Question: There's something I don't understand about waitable timers. I searched online and read specs on MSDN plus whatever I could find on stackoverflow (such as <URL> but my timers fire almost immediately after the PC is suspended.
To focus on the problem I wrote a small test app using XE5 (64-bit) in Windows 7 and tried to duplicate the project found here: <URL>
I thought the problem was the way I derive time but I can't seem to find the problem.
The test app looks like this (very simple):

I declare the thread type as follows
'''
type
TWakeupThread = class(TThread)
private
FTime: LARGE_INTEGER;
protected
procedure Execute; override;
public
constructor Create(Time: LARGE_INTEGER);
end;
'''
...
'''
constructor TWakeupThread.Create(Time: LARGE_INTEGER);
begin
inherited Create(False);
FreeOnTerminate:=True;
FTime:=Time;
end;
procedure TWakeupThread.Execute;
var
hTimer: THandle;
begin
// Create a waitable timer.
hTimer:=CreateWaitableTimer(nil, True, 'WakeupThread');
if (hTimer <> 0) then
begin
//CancelWaitableTimer(hTimer);
if (SetWaitableTimer(hTimer, FTime.QuadPart, 0, nil, nil, True)) then
begin
WaitForSingleObject(hTimer, INFINITE);
end;
CloseHandle(hTimer);
end;
end;
'''
Now when the "Set timer" button is clicked I calculate file time this way and create the thread.
'''
procedure TForm1.btnSetTimerClick(Sender: TObject);
var
iUTCTime : LARGE_INTEGER;
SysTime : _SystemTime;
FTime : _FileTime;
hHandle : THandle;
dt : TDateTime;
begin
ReplaceDate(dt,uiDate.DateTime);
ReplaceTime(dt,uiTime.DateTime);
DateTimeToSystemTime(dt, SysTime);
SystemTimeToFileTime(SysTime, FTime);
LocalFileTimeToFileTime(FTime, FTime);
iUTCTime.LowPart := FTime.dwLowDateTime;
iUTCTime.HighPart := FTime.dwHighDateTime;
TWakeupThread.Create(iUTCTime);
end;
'''
This does not work. The timer seems to fire less then 2 minutes after the system enters suspend mode regardless of the amount of time selected. Any pointers as to what I am doing wrong would be appreciated.
Found this interesting command line tool that let's us inspect the waitable timers. From command you can "see" the state of your waitable timers by typing:
'''
powercfg -waketimers
'''
I can use this to confirm that my timers are being set properly. I can also use this to confirm that my timers are still running when the PCs prematurely wake-up.
Using the same tool you can get a list of devices that are able to wake from hibernation (mouse, keyboard, network in my case):
'''
powercfg -devicequery wake_armed
'''
On all systems tested, the command "powercfg -lastwake" returns the following which I do not know how to decipher:
'''
Wake History Count - 1
Wake History [0]
Wake Source Count - 0
'''
I enabled both sleep and hibernate in Windows and both will wake up after a few seconds. There's no keyboard / mouse activity and we don't have devices sending WOL (wake-on-lan) requests to these PCs.
I'm wondering if there's something special I need to do when calling SetSuspendState; here's my code:
'''
function SetSuspendState(Hibernate, ForceCritical, DisableWakeEvent: Boolean): Boolean;
//Hibernate = False : system suspends
//Hibernate = True : system hibernates
begin
if not Assigned(_SetSuspendState) then
@_SetSuspendState := LinkAPI('POWRPROF.dll', 'SetSuspendState');
if Assigned(_SetSuspendState) then
Result := _SetSuspendState(Hibernate, ForceCritical, DisableWakeEvent)
else
Result := False;
end;
function LinkAPI(const module, functionname: string): Pointer;
var
hLib: HMODULE;
begin
hLib := GetModuleHandle(PChar(module));
if hLib =0 then
hLib := LoadLibrary(PChar(module));
if hLib <> 0 then
Result := getProcAddress(hLib, PChar(functionname))
else
Result := nil;
end;
procedure TForm1.btnSuspendClick(Sender: TObject);
begin
SetSuspendState(True, False, False);
end;
'''
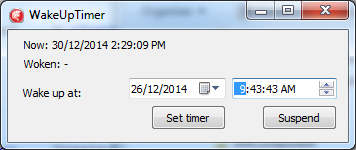
Answer: The problem was related to delphi or the code in any way. The problem was created by a Windows 7 that enables more than magic packets when WOL is enabled. Forcing Windows to only listen for magic packets solved the problem.
MS Link: <URL>
Thank you to everyone who tried to help and especially to David Heffernan who alluded to the possibility that something else was waking up the PC.